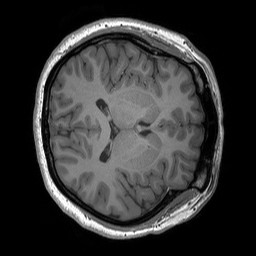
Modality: T1w
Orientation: axial